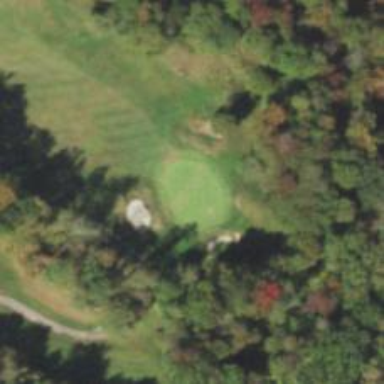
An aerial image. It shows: View of golf hole.